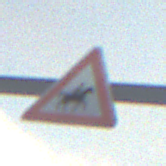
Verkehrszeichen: ReiterLinks
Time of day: SunriseSunset
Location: Outdoor (Nature)
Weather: PartlyCloudy
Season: NotSpecified
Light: Natural